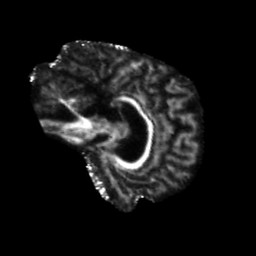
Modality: FA
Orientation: sagittal
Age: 51
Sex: male
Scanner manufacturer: siemens
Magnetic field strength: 3 T
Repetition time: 5.47 s
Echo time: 0.0854 s